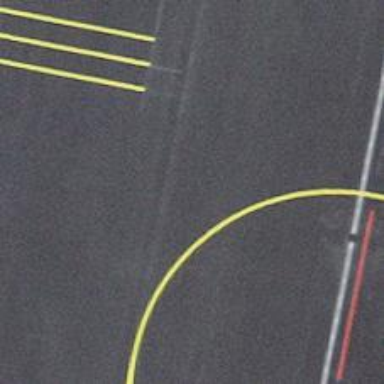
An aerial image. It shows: View of taxiway at the airport.